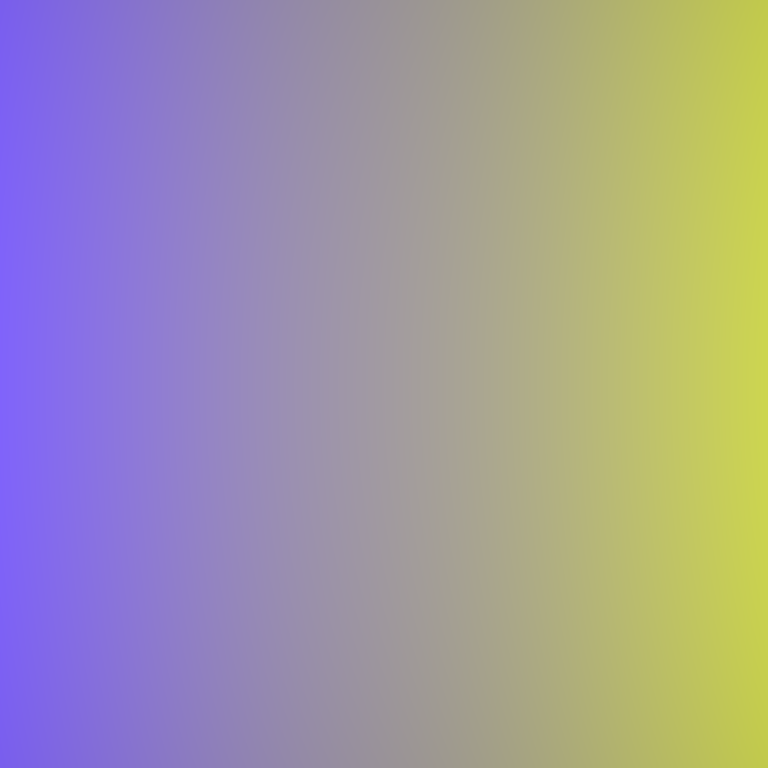
Abstract light effect, smooth gradient from violet to yellow, calm atmosphere, soft glow, no room, no furniture, no objects.